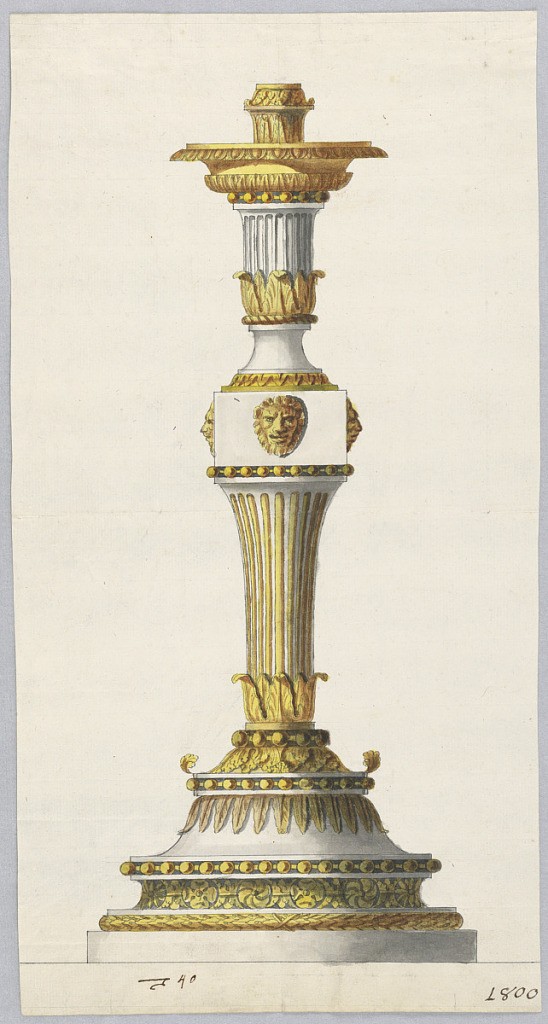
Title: Design for a Candlestick
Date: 1800
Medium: Pen and ink, brush and sepia wash, yellow and gray watercolor, graphite on paper
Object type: Drawing
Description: Vertical rectangle. Design for a candlestick intended to be executed with white marble and gilded bronze. Above a base,  two foliated and fluted columns are connected by a square, with lion masks at the center.